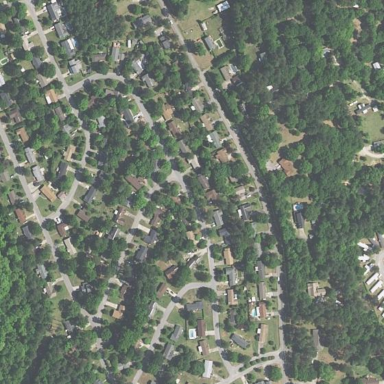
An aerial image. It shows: Residential area within neighborhood.